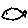
Label: fish